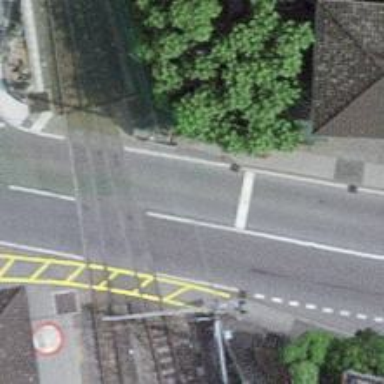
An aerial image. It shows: Full barrier level crossing along the railway.